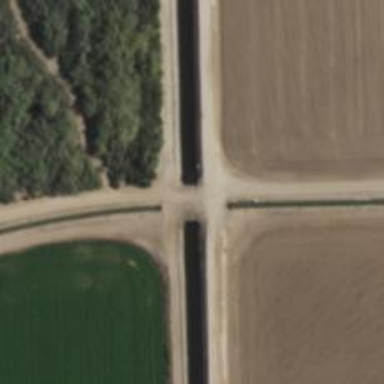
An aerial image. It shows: Culvert tunnel under canal.